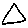
Label: triangle